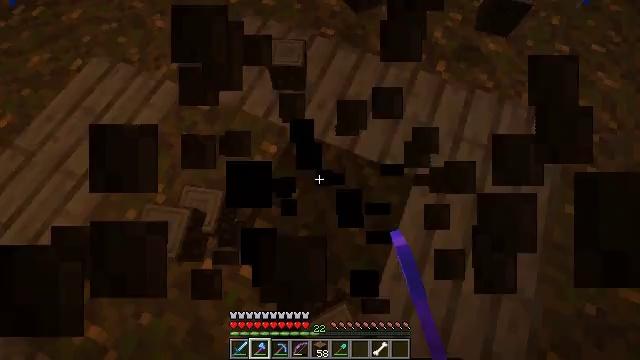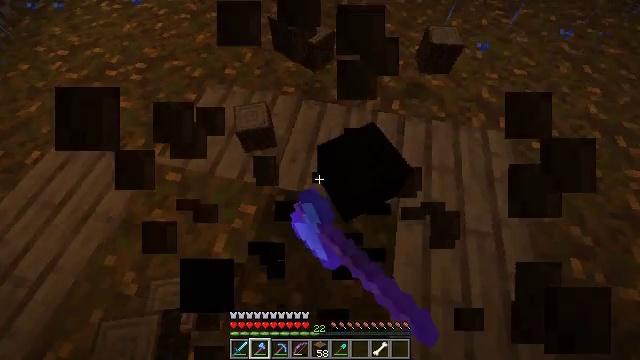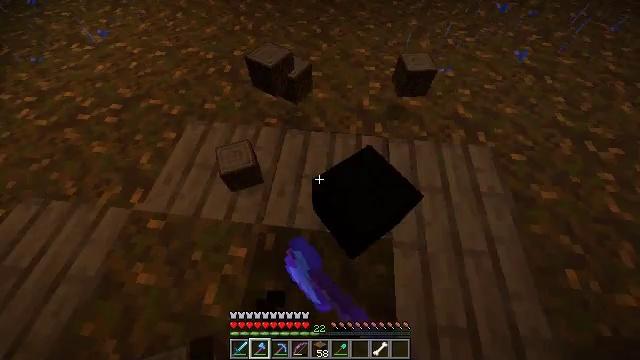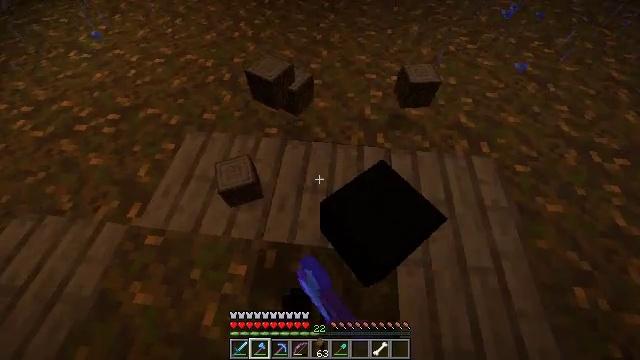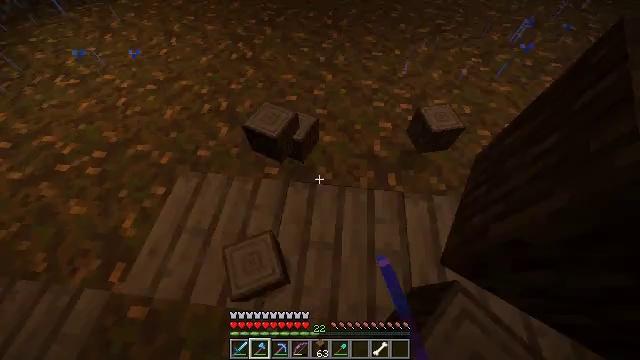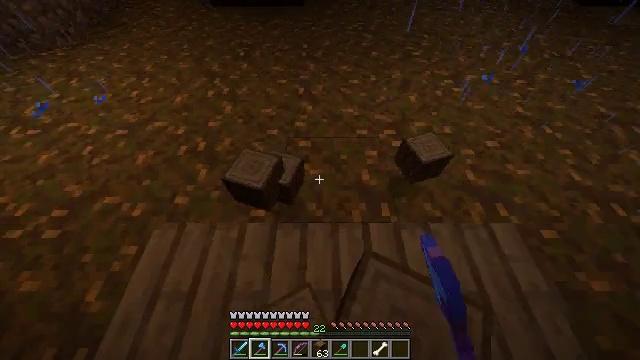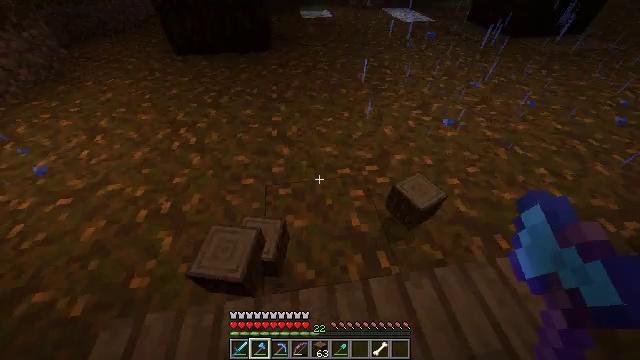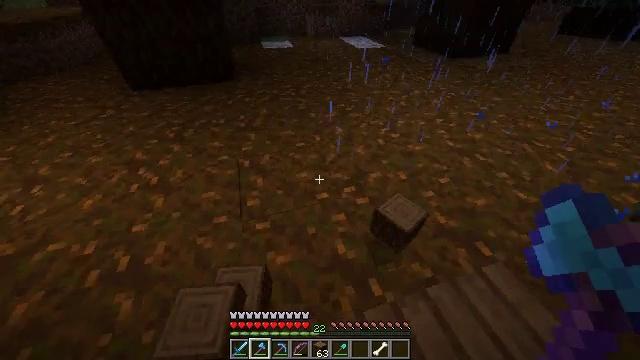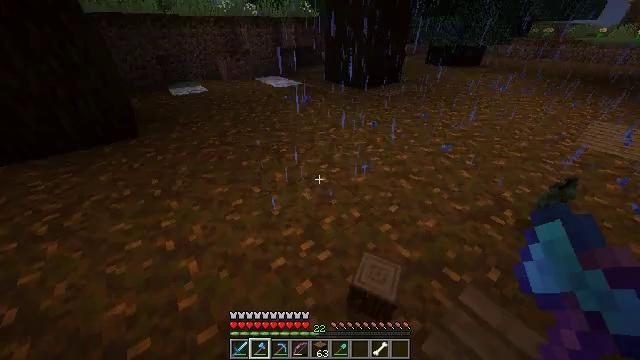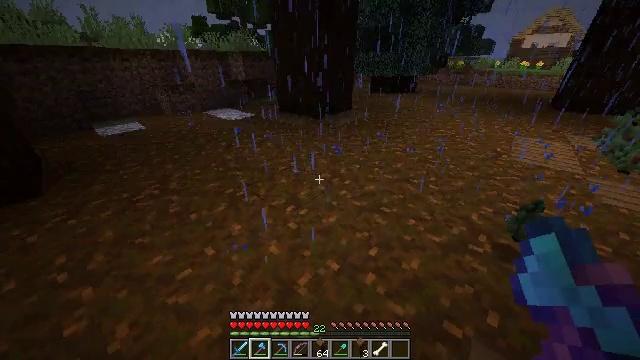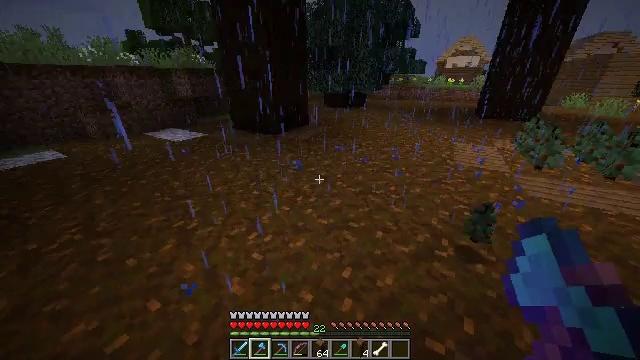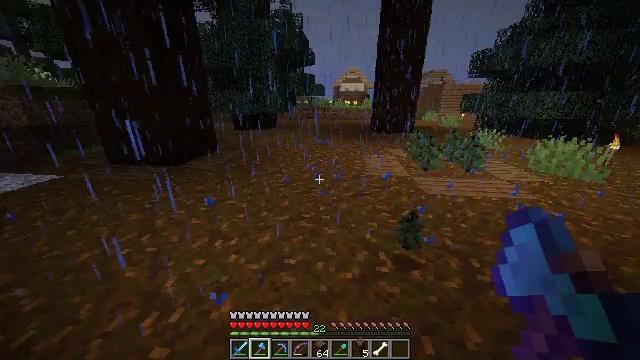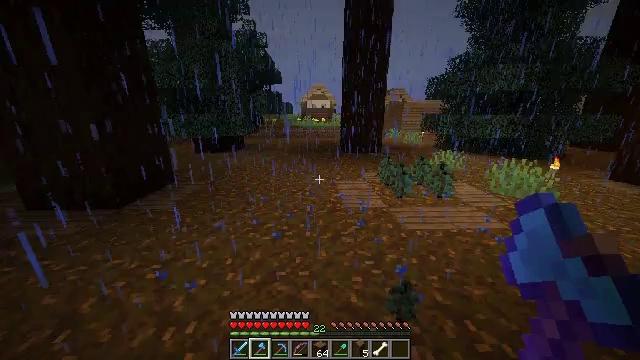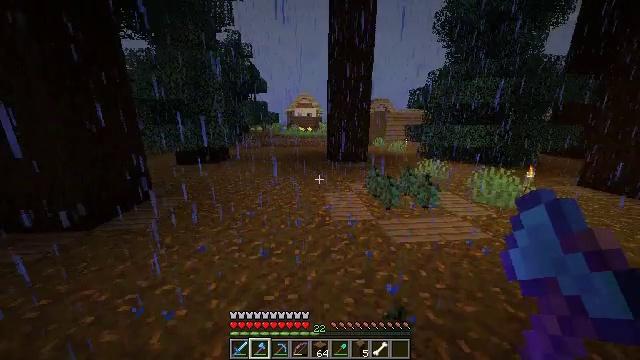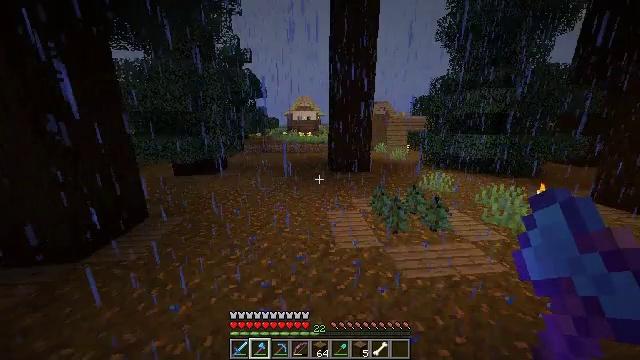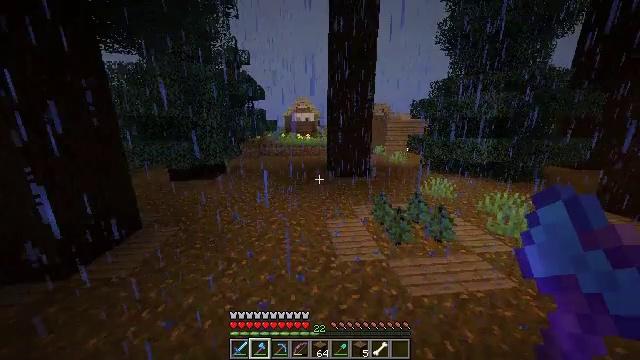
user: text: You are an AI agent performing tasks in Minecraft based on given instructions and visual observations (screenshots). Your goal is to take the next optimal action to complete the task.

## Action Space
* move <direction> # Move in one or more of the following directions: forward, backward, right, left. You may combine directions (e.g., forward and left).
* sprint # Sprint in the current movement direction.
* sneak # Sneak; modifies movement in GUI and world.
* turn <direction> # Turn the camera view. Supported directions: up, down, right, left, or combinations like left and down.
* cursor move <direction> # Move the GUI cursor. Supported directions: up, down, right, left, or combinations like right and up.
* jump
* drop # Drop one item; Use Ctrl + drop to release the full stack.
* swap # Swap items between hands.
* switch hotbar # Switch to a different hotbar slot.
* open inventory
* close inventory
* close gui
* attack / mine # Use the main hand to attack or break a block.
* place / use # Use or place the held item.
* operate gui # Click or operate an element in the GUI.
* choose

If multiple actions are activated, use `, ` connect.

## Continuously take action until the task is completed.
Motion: motion action
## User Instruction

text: Mine the mushroom stem in the forest.
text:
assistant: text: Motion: move forward, sprint, turn right and up, attack / mine
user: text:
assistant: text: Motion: move forward, sprint, turn right and up
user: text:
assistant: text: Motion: move forward, sprint
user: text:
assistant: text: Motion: move forward, sprint
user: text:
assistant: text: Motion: move forward, sprint, turn right and up
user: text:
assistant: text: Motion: move forward, sprint, turn right and up
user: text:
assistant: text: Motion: move forward, sprint, turn right and up
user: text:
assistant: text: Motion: move forward, sprint, turn right and up
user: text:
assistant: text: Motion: move forward, sprint, turn right and up
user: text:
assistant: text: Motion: move forward, sprint, turn right and up
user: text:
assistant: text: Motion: move forward, sprint, turn right and up
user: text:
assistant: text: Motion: move forward, sprint, turn right and up, jump
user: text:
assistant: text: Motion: move forward, sprint, turn right and up, jump
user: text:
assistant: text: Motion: move forward, sprint, jump
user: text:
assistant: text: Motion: move forward, sprint, jump
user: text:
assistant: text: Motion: move forward, sprint, turn right and up, jump
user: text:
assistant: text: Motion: move forward, sprint, turn right, jump
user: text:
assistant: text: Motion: move forward, sprint, jump
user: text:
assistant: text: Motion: move forward, sprint, jump
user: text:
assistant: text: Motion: move forward, sprint, jump
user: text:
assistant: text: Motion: move forward, sprint, jump
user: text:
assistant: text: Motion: move forward, sprint, jump
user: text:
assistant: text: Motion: move forward, sprint, turn left, jump
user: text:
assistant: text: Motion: move forward, sprint, turn left, jump
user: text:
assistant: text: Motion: move forward, sprint, turn left, jump
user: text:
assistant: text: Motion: move forward, sprint, turn left, jump
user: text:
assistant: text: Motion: move forward, sprint, jump
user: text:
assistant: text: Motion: move forward, sprint, jump
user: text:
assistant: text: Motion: move forward, sprint, turn right and up, jump
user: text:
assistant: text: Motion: move forward, sprint, jump